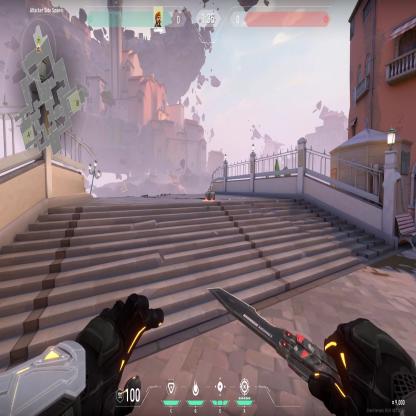
Label: dropped spike